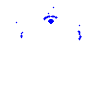
Particle: electron